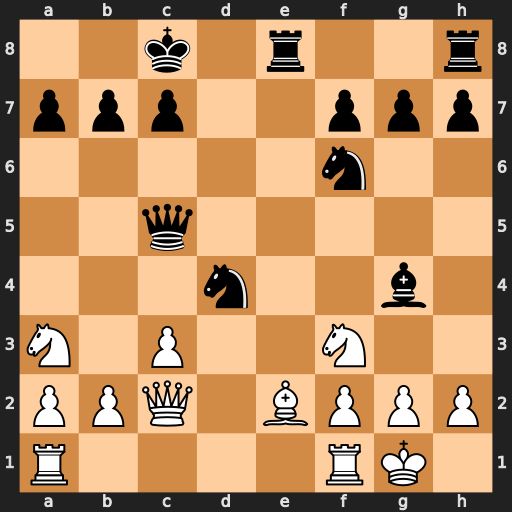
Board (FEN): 2k1r2r/ppp2ppp/5n2/2q5/3n2b1/N1P2N2/PPQ1BPPP/R4RK1
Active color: w
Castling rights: -
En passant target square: -
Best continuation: Nxd4 Bxe2 Nxe2